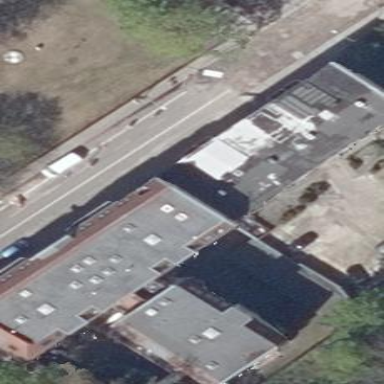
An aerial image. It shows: Gabled roof on building that houses apartments.